Question: I have a data frame with columns initially labeled arbitrarily. Later on, I want to change these levels to numerical values. The following script illustrates the problem.
'''
library(ggplot2)
library(reshape2)
m <- 10
n <- 6
nam <- list(c(),letters[1:n])
var <- as.data.frame(matrix(sort(rnorm(m*n)),m,n,F,nam))
dtf <- data.frame(t=seq(m)*0.1, var)
mdf <- melt(dtf, id=c('t'))
xs <- c(0.25,0.5,1.0,2.0,4.0,8.0)
levels(mdf$variable) <- xs
g <- ggplot(mdf,aes(variable,value,group=variable,colour=t))
g +
geom_point() +
#scale_x_continuous() +
opts()
'''
This plot is produced.

The 'variable' quantities are evenly spaced on the plot, even though numerically this is not true. How can I get the spacing on the x-axis correct?
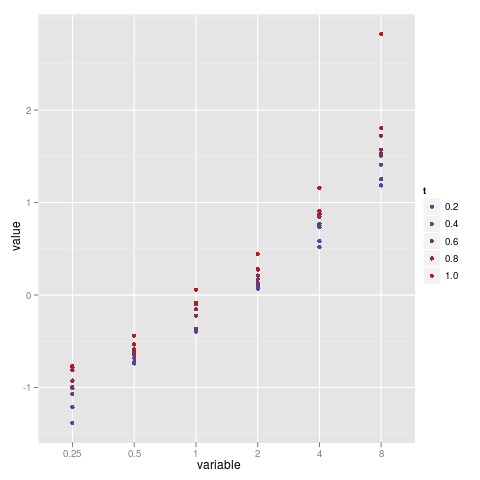
Answer: I think you can do this simply by transforming the variable to numeric:
'''
mdf$variable <- as.numeric(as.character(mdf$variable))
g <- ggplot(mdf,aes(variable,value,group=variable,colour=t))
g +
geom_point() +
#scale_x_continuous() +
opts()
'''